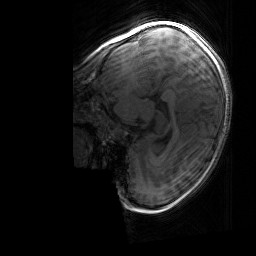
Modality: T1w
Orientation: sagittal
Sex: female
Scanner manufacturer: siemens
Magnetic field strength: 3 T
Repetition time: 1.9 s
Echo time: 0.00243 s